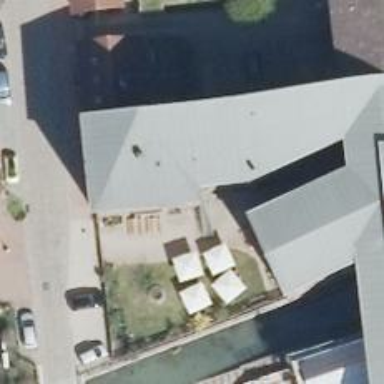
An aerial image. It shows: Restaurant.